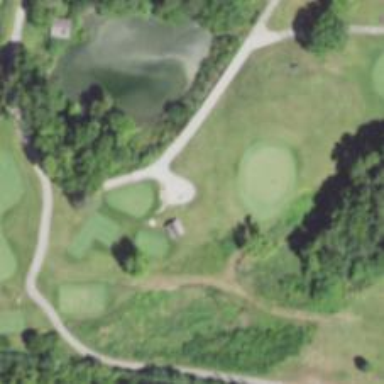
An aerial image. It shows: Footway that doubles as golf path.